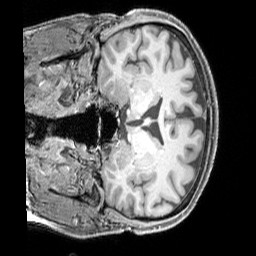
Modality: T1w
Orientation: coronal
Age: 56
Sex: female
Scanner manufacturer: siemens
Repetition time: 2.3 s
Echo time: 0.00226 s